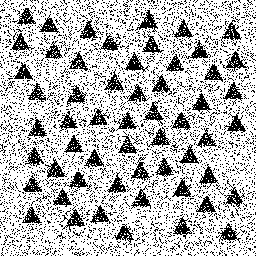
Squares: 0
Triangles: 56
Stars: 0
Total shapes: 56